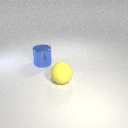
large yellow rubber sphere in front of large blue metal cylinder